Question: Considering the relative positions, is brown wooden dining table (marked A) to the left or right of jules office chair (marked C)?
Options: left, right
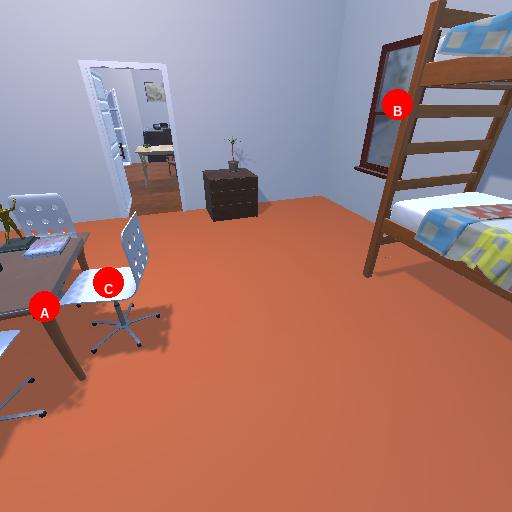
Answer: left